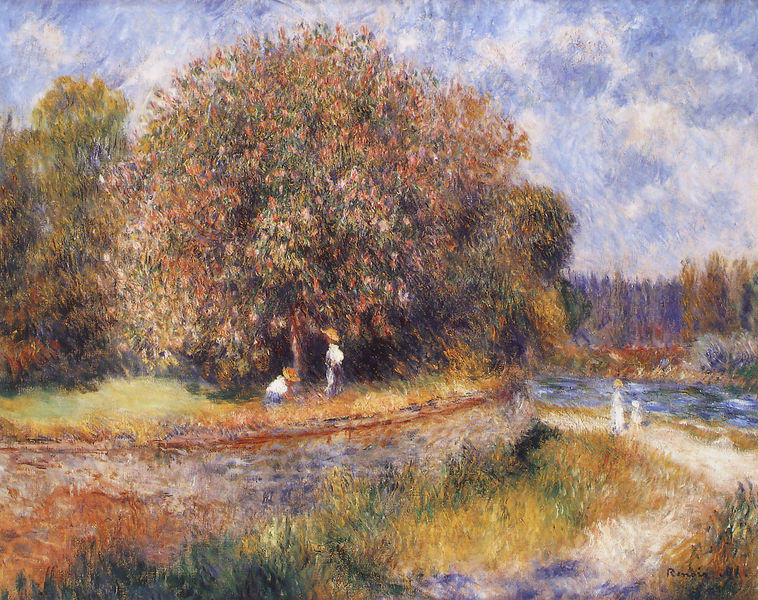
Titel: Blühender Kastanienbaum
Künstler: Auguste Renoir
Institution: Berlin, Staatliche Museen, Nationalgalerie
Schlagwörter: baum, blau, gemälde, himmel, wasser, wolken, bäume, fluss, frauen, grün, impressionismus, landschaft, menschen, ufer, frau, hut, hüte, renoir, weiss, blüten, gras, wiese, rock, mensch, bach, spiegelung, kind, wald, kinder, sommer, pointilismus, urlaub, tupfen, üte, x, a, d, h, tr